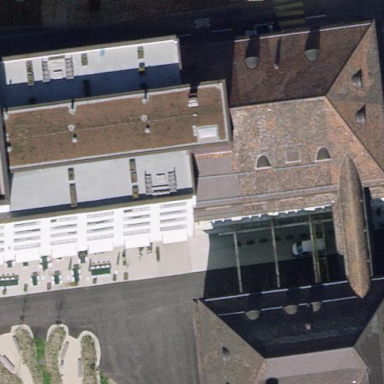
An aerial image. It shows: Building with mansard roof along with wheat-colored walls. The roof is rosy brown.